Question: I am trying to read image from url and save into db.
'''
image = Image()
name = urlparse(imgurl).path.split('/')[-1]
image.bild.save(name, File(urllib2.urlopen(imgurl).read()), save=False)#error line
image.von_location = location
image.save()
'''
this is my Image model
'''
class Image(models.Model):
von_location= models.ForeignKey(Location,related_name="locations_image",default=0)
bild = models.ImageField(upload_to=locationimage,default='')
def __unicode__(self):
return self.bild.name
'''
the error below is coming when i try to call the 'save()' method of image file.
'''
AttributeError: str has no attribute name
'''
'name' is just a name of image as i read this here <URL>
this is the screenshot of error message

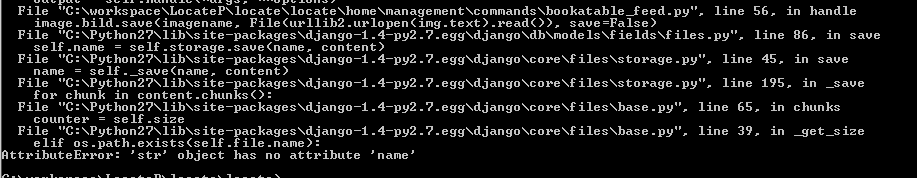
Answer: I was able to reproduce the error on Django 1.4 with the test app below. Basically, you'll need to use a 'ContentFile' instead of a 'File' since you are reading the contents of the image. If you try to pass the file object directly to 'File', you'll run into an unknown size error.
<URL>
Basic test app:
models.py
'''
class TestModel(models.Model):
file = models.FileField(upload_to="test")
def __unicode__(self):
return self.file.name
'''
tests.py
'''
import os.path
import urllib2
from urlparse import urlparse
from django.test import TestCase
from django.core.files import File
from django.core.files.base import ContentFile
from testapp.models import TestModel
class SimpleTest(TestCase):
def test_models(self):
test_model = TestModel()
imgurl = 'http://www.stackoverflow.com/favicon.ico'
name = urlparse(imgurl).path.split('/')[-1]
content = urllib2.urlopen(imgurl).read()
#test_model.file.save(name, File(content), save=False) # error line
test_model.file.save(name, ContentFile(content), save=False)
test_model.save()
print test_model
'''